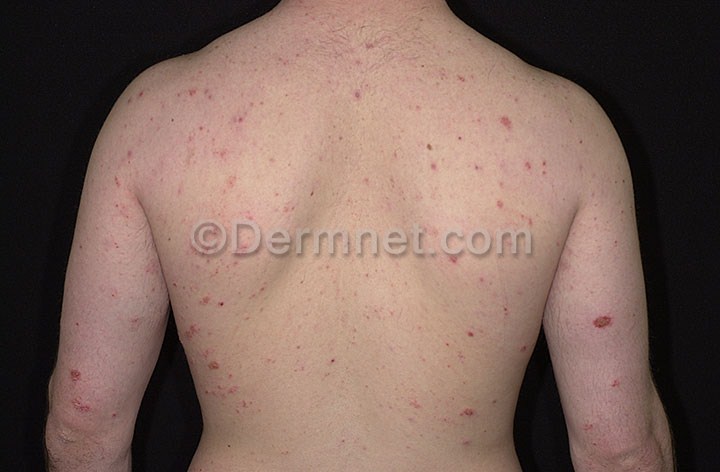
Disease: Eczema Photos